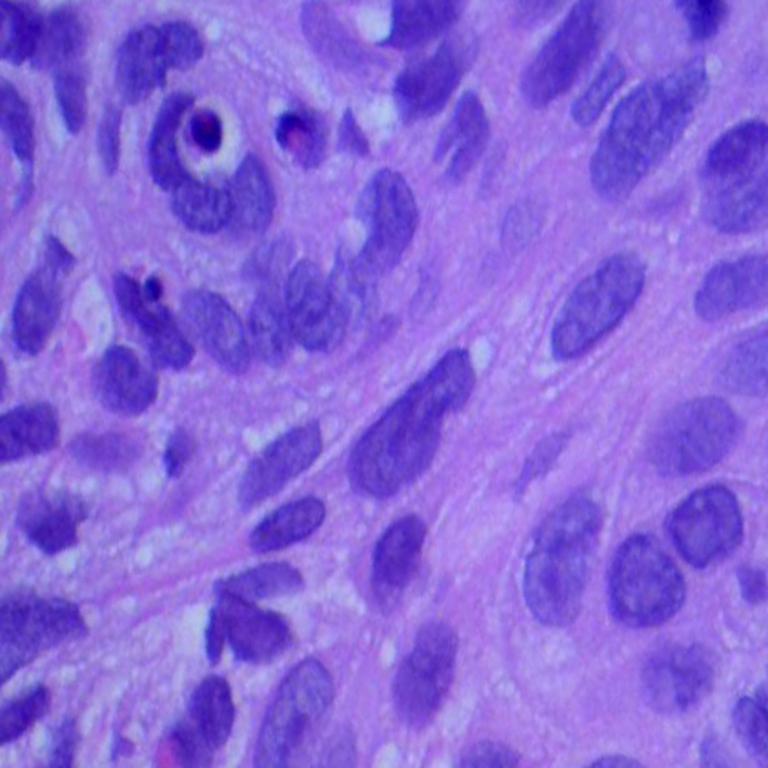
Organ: lung
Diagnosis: squamous carcinomas